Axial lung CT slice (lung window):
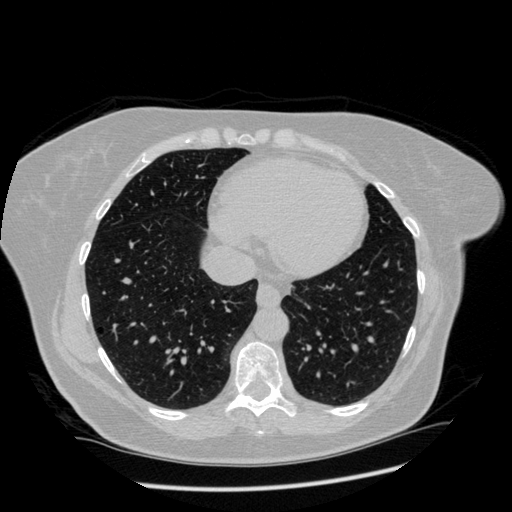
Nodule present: no